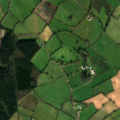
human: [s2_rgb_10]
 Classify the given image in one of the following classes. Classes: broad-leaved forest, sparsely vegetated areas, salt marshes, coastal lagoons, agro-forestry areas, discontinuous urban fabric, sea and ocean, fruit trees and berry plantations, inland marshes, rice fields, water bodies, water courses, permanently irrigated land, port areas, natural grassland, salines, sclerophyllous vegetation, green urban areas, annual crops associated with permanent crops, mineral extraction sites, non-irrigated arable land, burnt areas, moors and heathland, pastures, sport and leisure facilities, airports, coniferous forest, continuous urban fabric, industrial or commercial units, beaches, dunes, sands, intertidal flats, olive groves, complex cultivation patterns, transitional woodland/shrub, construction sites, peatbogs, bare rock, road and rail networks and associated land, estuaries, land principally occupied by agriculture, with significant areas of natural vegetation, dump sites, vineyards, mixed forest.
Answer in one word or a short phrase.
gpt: pastures, coniferous forest